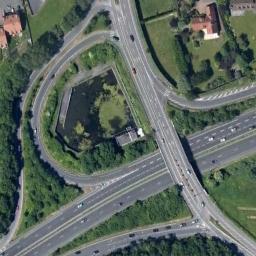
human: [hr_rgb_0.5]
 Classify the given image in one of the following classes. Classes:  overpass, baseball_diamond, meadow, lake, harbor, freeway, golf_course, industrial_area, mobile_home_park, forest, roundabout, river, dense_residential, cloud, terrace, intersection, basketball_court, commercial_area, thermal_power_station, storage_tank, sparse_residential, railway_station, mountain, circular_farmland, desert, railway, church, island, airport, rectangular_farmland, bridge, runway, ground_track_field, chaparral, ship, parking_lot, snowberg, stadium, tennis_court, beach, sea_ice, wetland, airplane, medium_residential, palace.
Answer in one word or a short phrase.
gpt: overpass